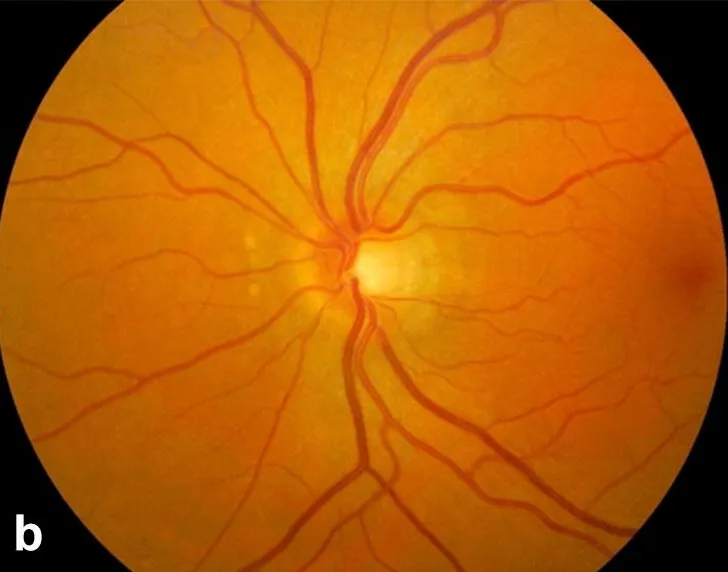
Case 4. B; CFP of the left eye showed peripapillary depigmentation and drusen like material.
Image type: ophthalmic_imaging (fundus_photograph)